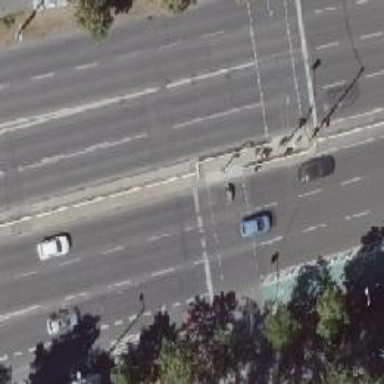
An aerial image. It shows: Primary highway with asphalt surface and lane markings. There is separated cycleway on the right side with kerb and grass verge.